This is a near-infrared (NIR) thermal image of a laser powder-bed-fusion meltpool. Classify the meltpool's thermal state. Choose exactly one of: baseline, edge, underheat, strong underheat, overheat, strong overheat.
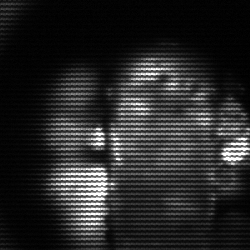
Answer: strong underheat